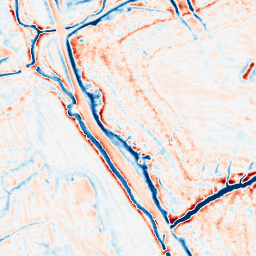
Category: edge_preserving
Decomposition family: bilateral
Decomposition parameters: d: 15
sigma_color: 75
sigma_space: 50
Upsampling method: sinc_blackman
Upsampling parameters: scale: 4
kernel_size: 16
Upsampling scale: 4